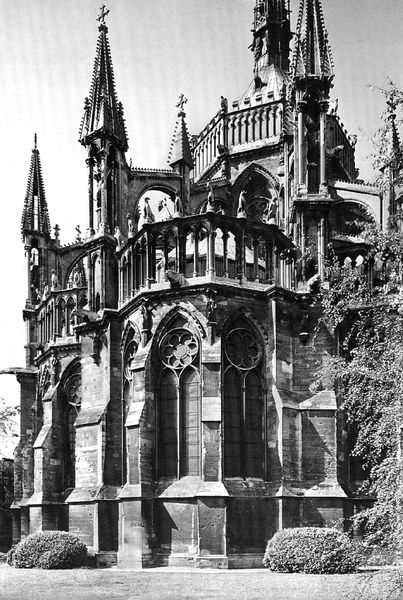
Titel: Chor von Notre-Dame in Reims
Künstler: Jean de Orbais
Standort: Reims, Kathedrale (EU - F)
Schlagwörter: baum, weiß, fenster, schwarz, rose, wiese, architektur, büsche, kirche, gotik, turm, garten, bogen, fassade, figuren, foto, fotografie, bögen, kreuz, türmchen, türme, balustrade, dom, schwarzweiß, kathedrale, kreuze, gotisch, rosenfenster, spitzbogen, gothik, bau, sakralbau, maßwerk, notre dame, fensterrose, fialen, strebewerk, strebepfeiler, kirchenfenster, architekturfotografie, strebebögen, katholisch, sechspass, absys